Aerial crown-view tile of a tropical tree (Barro Colorado Island, Panama), acquired 20250616:
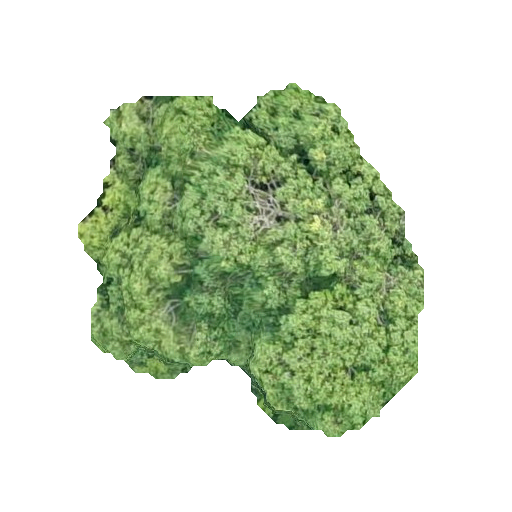
Species: Aspidosperma desmanthum
GBIF accepted scientific name: Aspidosperma desmanthum
Crown area: 126.194 m²